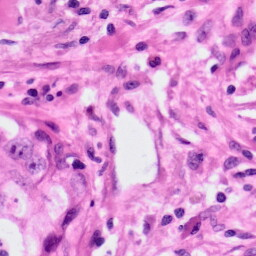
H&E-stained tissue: Lung